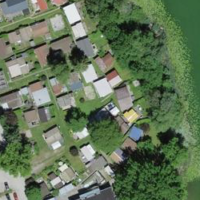
EUNIS habitat code: 53
Species observed at this site:
Hemerocallis fulva